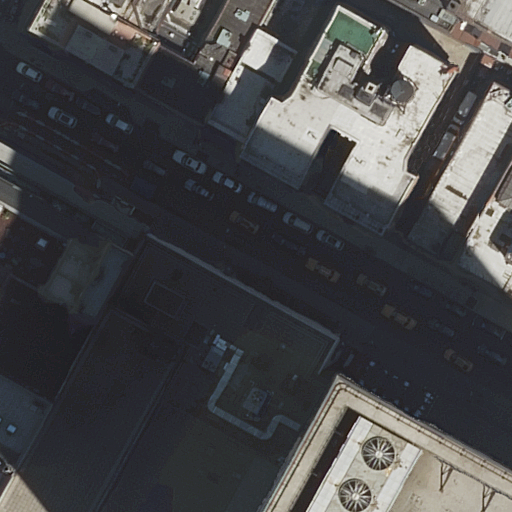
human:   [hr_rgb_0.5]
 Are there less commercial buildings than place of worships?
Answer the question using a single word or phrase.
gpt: no

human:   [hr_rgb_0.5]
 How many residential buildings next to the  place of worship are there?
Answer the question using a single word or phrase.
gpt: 9

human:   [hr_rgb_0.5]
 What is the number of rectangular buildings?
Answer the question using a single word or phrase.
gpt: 6

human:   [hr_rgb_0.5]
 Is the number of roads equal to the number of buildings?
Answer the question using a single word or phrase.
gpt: no

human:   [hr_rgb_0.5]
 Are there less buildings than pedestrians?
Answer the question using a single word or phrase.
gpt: no

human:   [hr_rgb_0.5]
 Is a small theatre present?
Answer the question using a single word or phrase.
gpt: no

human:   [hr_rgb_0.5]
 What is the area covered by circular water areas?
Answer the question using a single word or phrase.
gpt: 0m2

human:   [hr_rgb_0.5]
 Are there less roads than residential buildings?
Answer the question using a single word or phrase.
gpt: yes

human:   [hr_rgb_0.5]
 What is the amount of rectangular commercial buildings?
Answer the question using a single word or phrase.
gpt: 1

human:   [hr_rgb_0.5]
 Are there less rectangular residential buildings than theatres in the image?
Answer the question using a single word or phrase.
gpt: no

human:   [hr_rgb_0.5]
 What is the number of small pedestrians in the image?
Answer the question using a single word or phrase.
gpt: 0

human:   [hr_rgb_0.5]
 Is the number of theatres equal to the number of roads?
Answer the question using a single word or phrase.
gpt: no

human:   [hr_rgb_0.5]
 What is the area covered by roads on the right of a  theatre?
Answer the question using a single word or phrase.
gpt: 0m2

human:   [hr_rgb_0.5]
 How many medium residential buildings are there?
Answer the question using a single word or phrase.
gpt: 4

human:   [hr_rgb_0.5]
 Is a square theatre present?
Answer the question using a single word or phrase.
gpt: no

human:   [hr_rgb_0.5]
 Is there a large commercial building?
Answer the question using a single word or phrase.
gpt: yes

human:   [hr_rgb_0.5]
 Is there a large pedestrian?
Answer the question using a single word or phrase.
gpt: yes

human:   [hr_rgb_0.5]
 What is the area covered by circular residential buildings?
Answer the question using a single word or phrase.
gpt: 0m2

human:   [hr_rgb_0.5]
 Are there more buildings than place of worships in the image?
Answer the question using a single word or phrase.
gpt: yes

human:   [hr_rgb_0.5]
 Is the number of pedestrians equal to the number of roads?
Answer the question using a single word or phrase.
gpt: yes

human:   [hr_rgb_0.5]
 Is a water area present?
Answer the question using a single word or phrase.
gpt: no

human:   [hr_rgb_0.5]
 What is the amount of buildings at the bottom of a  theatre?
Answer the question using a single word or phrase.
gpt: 5

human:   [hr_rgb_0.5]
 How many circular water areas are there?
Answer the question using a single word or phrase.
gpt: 0

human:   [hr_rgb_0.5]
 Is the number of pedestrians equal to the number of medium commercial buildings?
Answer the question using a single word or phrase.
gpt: no

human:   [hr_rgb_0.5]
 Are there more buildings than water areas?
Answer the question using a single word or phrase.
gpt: yes

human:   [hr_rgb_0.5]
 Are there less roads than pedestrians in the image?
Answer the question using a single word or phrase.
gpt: no

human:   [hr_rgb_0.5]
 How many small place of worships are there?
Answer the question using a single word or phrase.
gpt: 0

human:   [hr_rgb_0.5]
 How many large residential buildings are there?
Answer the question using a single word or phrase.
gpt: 3

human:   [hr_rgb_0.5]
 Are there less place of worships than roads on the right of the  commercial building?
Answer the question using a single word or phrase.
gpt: no

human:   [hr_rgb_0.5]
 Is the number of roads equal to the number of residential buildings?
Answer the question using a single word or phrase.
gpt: no

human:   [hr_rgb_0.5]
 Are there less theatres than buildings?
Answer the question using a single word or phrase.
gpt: yes

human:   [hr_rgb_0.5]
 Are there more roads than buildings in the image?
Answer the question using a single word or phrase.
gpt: no

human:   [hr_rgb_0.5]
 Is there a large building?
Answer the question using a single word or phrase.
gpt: yes

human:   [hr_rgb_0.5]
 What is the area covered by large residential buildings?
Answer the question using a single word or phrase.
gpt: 2776m2

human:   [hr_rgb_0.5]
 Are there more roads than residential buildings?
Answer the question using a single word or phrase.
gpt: no

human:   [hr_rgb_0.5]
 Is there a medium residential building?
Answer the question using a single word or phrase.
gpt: yes